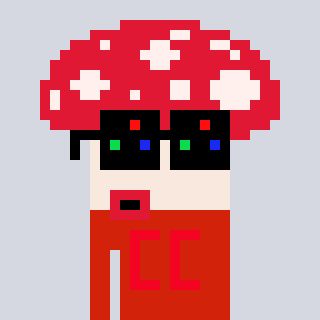
a pixel art character with square black sunglasses, a mushroom-shaped head and a red-colored body on a cool background